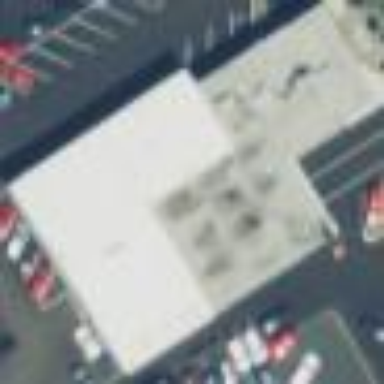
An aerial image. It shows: Building housing car shop.